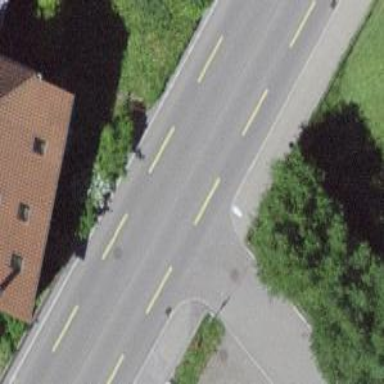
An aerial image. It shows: Primary road with asphalt surface. There are sidewalks on both sides and designated cycle lanes on each side.